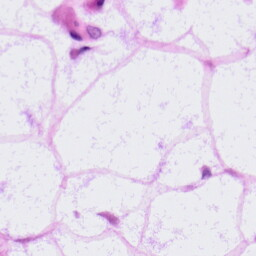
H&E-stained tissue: LymphNode